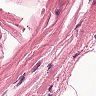
Metastatic tissue present: no